Field crop: maize
Growth stage: 2
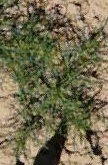
Species: salsola